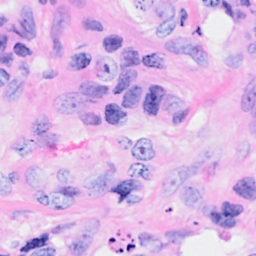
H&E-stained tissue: Breast